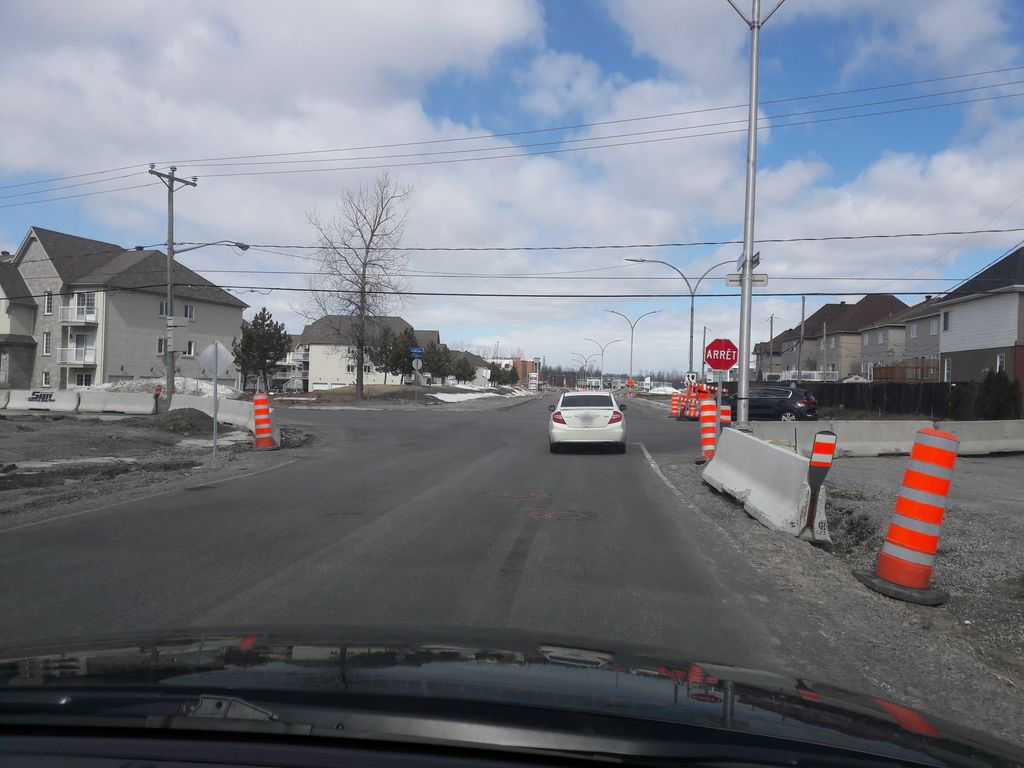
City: montreal